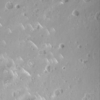
Label: not_dusty